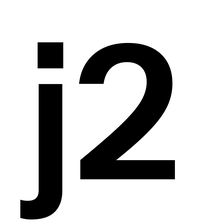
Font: InstrumentSans_SemiBold